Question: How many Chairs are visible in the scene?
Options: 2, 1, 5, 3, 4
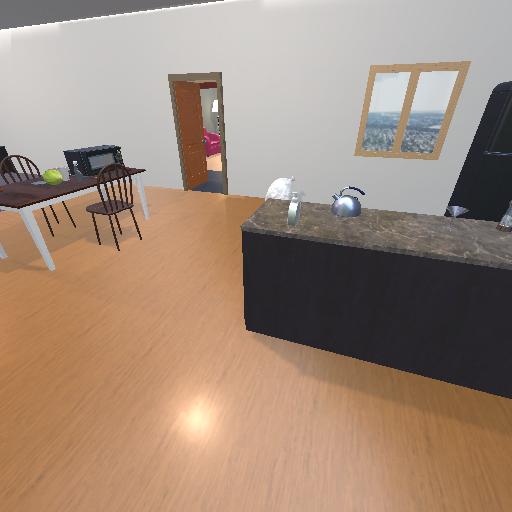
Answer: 2